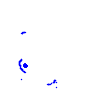
Particle: kaon